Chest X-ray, AP view. Patient: 18 years old, sex M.
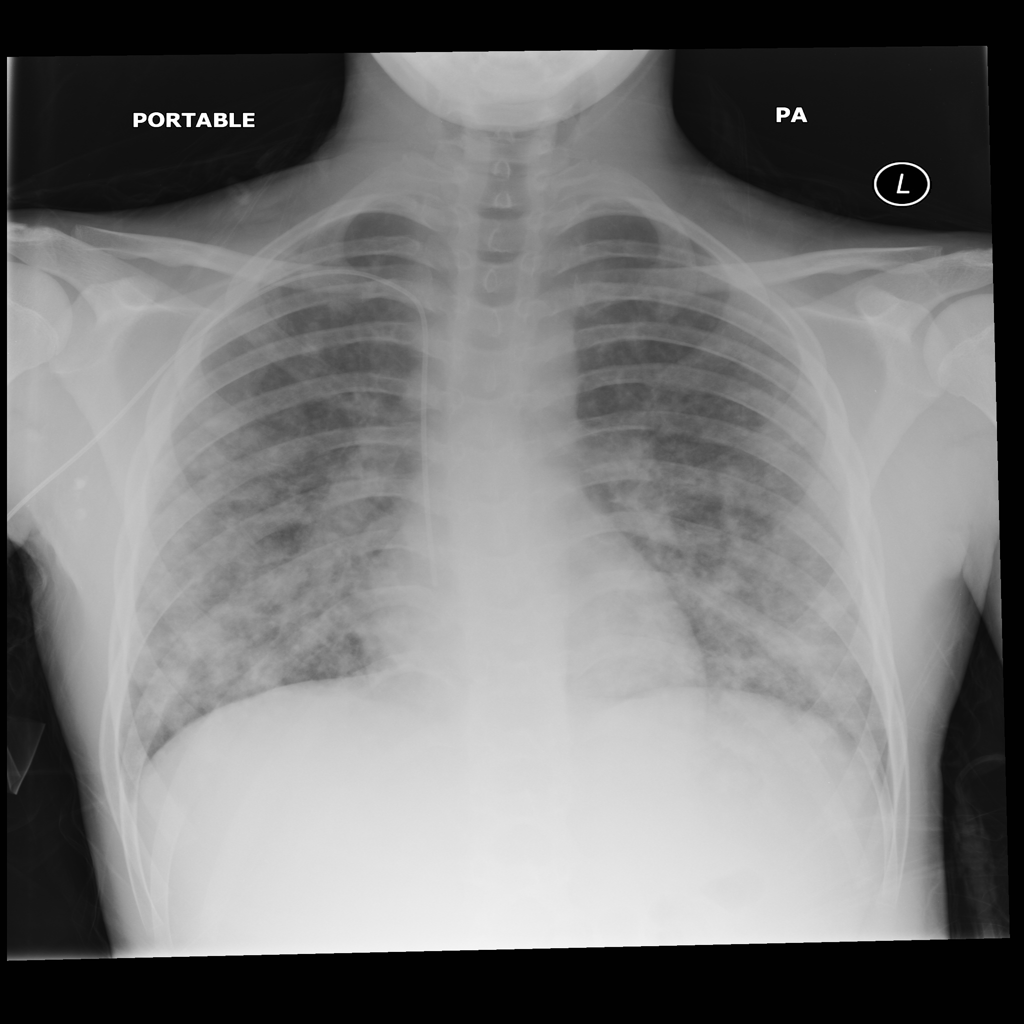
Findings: Nodule